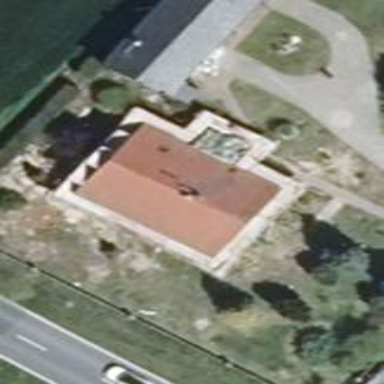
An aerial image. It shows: Building with gabled roof. The roof orientation is along the building's structure.